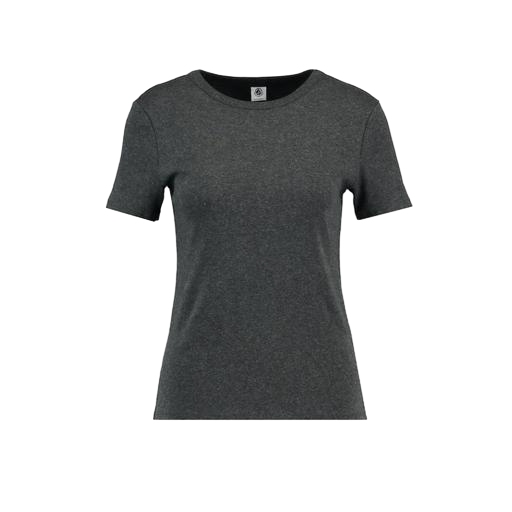
mid t-shirt, slim fit t-shirt, regular t-shirt, white background